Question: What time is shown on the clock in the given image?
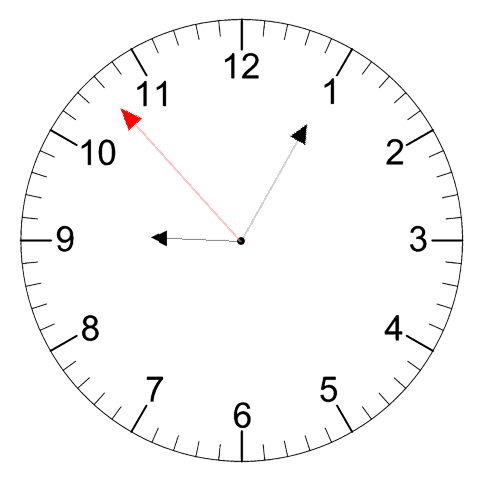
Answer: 09:04:53